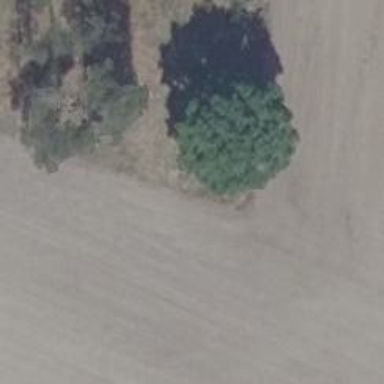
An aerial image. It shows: Hunting stand.